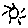
Label: sun